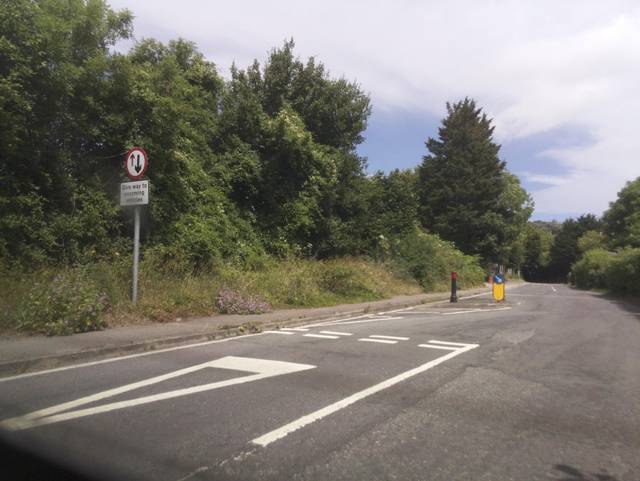
Region: United Kingdom
Coordinates: 51.3, 0.5412